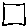
Label: square